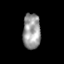
Tissue: skin
Cell type: Epithelial cells
Senescence score: 0.236
Nuclear area (px): 617
Mean DAPI intensity: 154.512